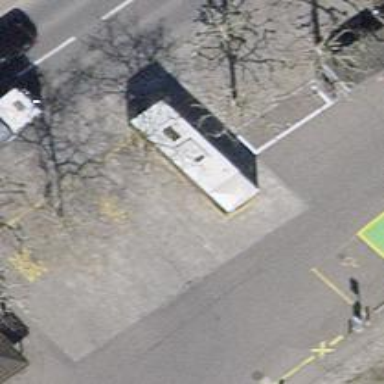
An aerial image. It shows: Bus stop with platform for public transport.